Question: This recordset is failing to save into a DOM as XML.
Some of the column data has special characters in it. I can loop through each record and Response.Write() the fields without errors occuring.
'''
Set adoCn = Server.CreateObject("ADODB.Connection")
adoCn.Open Application("conn_string")
Set objCommand = Server.CreateObject("ADODB.Command")
Set objDOM = Server.CreateObject("Msxml2.DOMDocument.3.0")
objCommand.ActiveConnection = Application("conn_string")
spQry = "SP_QUERY"
objCommand.CommandText = spQry
objCommand.CommandType = adCmdStoredProc
Set objRs = objCommand.Execute
objRS.save objDOM, adPersistXML //Error occurs here
Set objCommand = Nothing
objRS.Close
adoCn.Close
Set objRS = Nothing
'''
> Error: Unknown Error
If I retype the text in the database, thus getting rid of the special characters, it all works fine.
I have tried adding the following to see if it helped but no luck so far:
'''
Response.CodePage = 65001
Response.Charset="UTF-8"
'''
Does anyone know how I can save this recordset into the DOM whether it has special characters or not?
Added image of text

Attempt to stream recordset after executing query:
Unfortunately I didn't get very far with this, when setting the Charset it gave an error: '"The parameter is incorrect"', the error actually occurs on the 'oStream.ReadText' line. When I comment out the Charset, the Response.Write at the end only shows the square brackets.
'''
Set objRs = objCommand.Execute
sXML = ""
Set oStream = Server.CreateObject("ADODB.Stream")
oStream.Charset = "utf-8" //This produced an error: The parameter is incorrect
oRecordset.save oStream, adPersistXML
oStream.Position = 0
sXML = oStream.ReadText
oStream.Close
Set oStream = Nothing
Response.Write("[" & sXML & "]")
'''
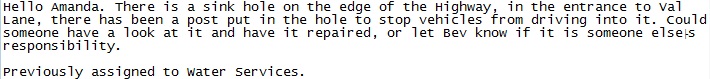
Answer: I could find no way to display the data. So I manually altered the text in the db, as there were only 4 records.
I ended up fighting this problem at the data entry side, when the form data is processed and inserted or updated.
I looped through the text analyzing each character stripping all non keyboard characters producing a clean string.